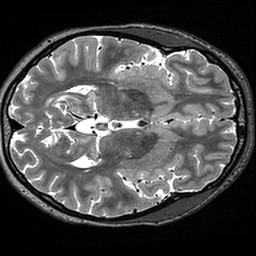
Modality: T2w
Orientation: axial
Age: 21
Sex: female
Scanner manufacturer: siemens
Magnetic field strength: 3 T
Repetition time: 3.2 s
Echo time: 0.567 s